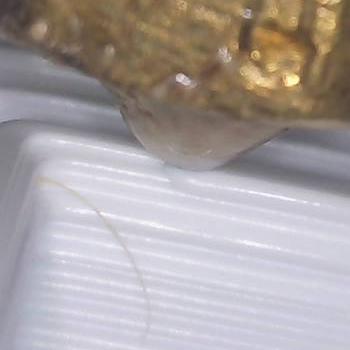
Flow rate: 188%